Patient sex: F
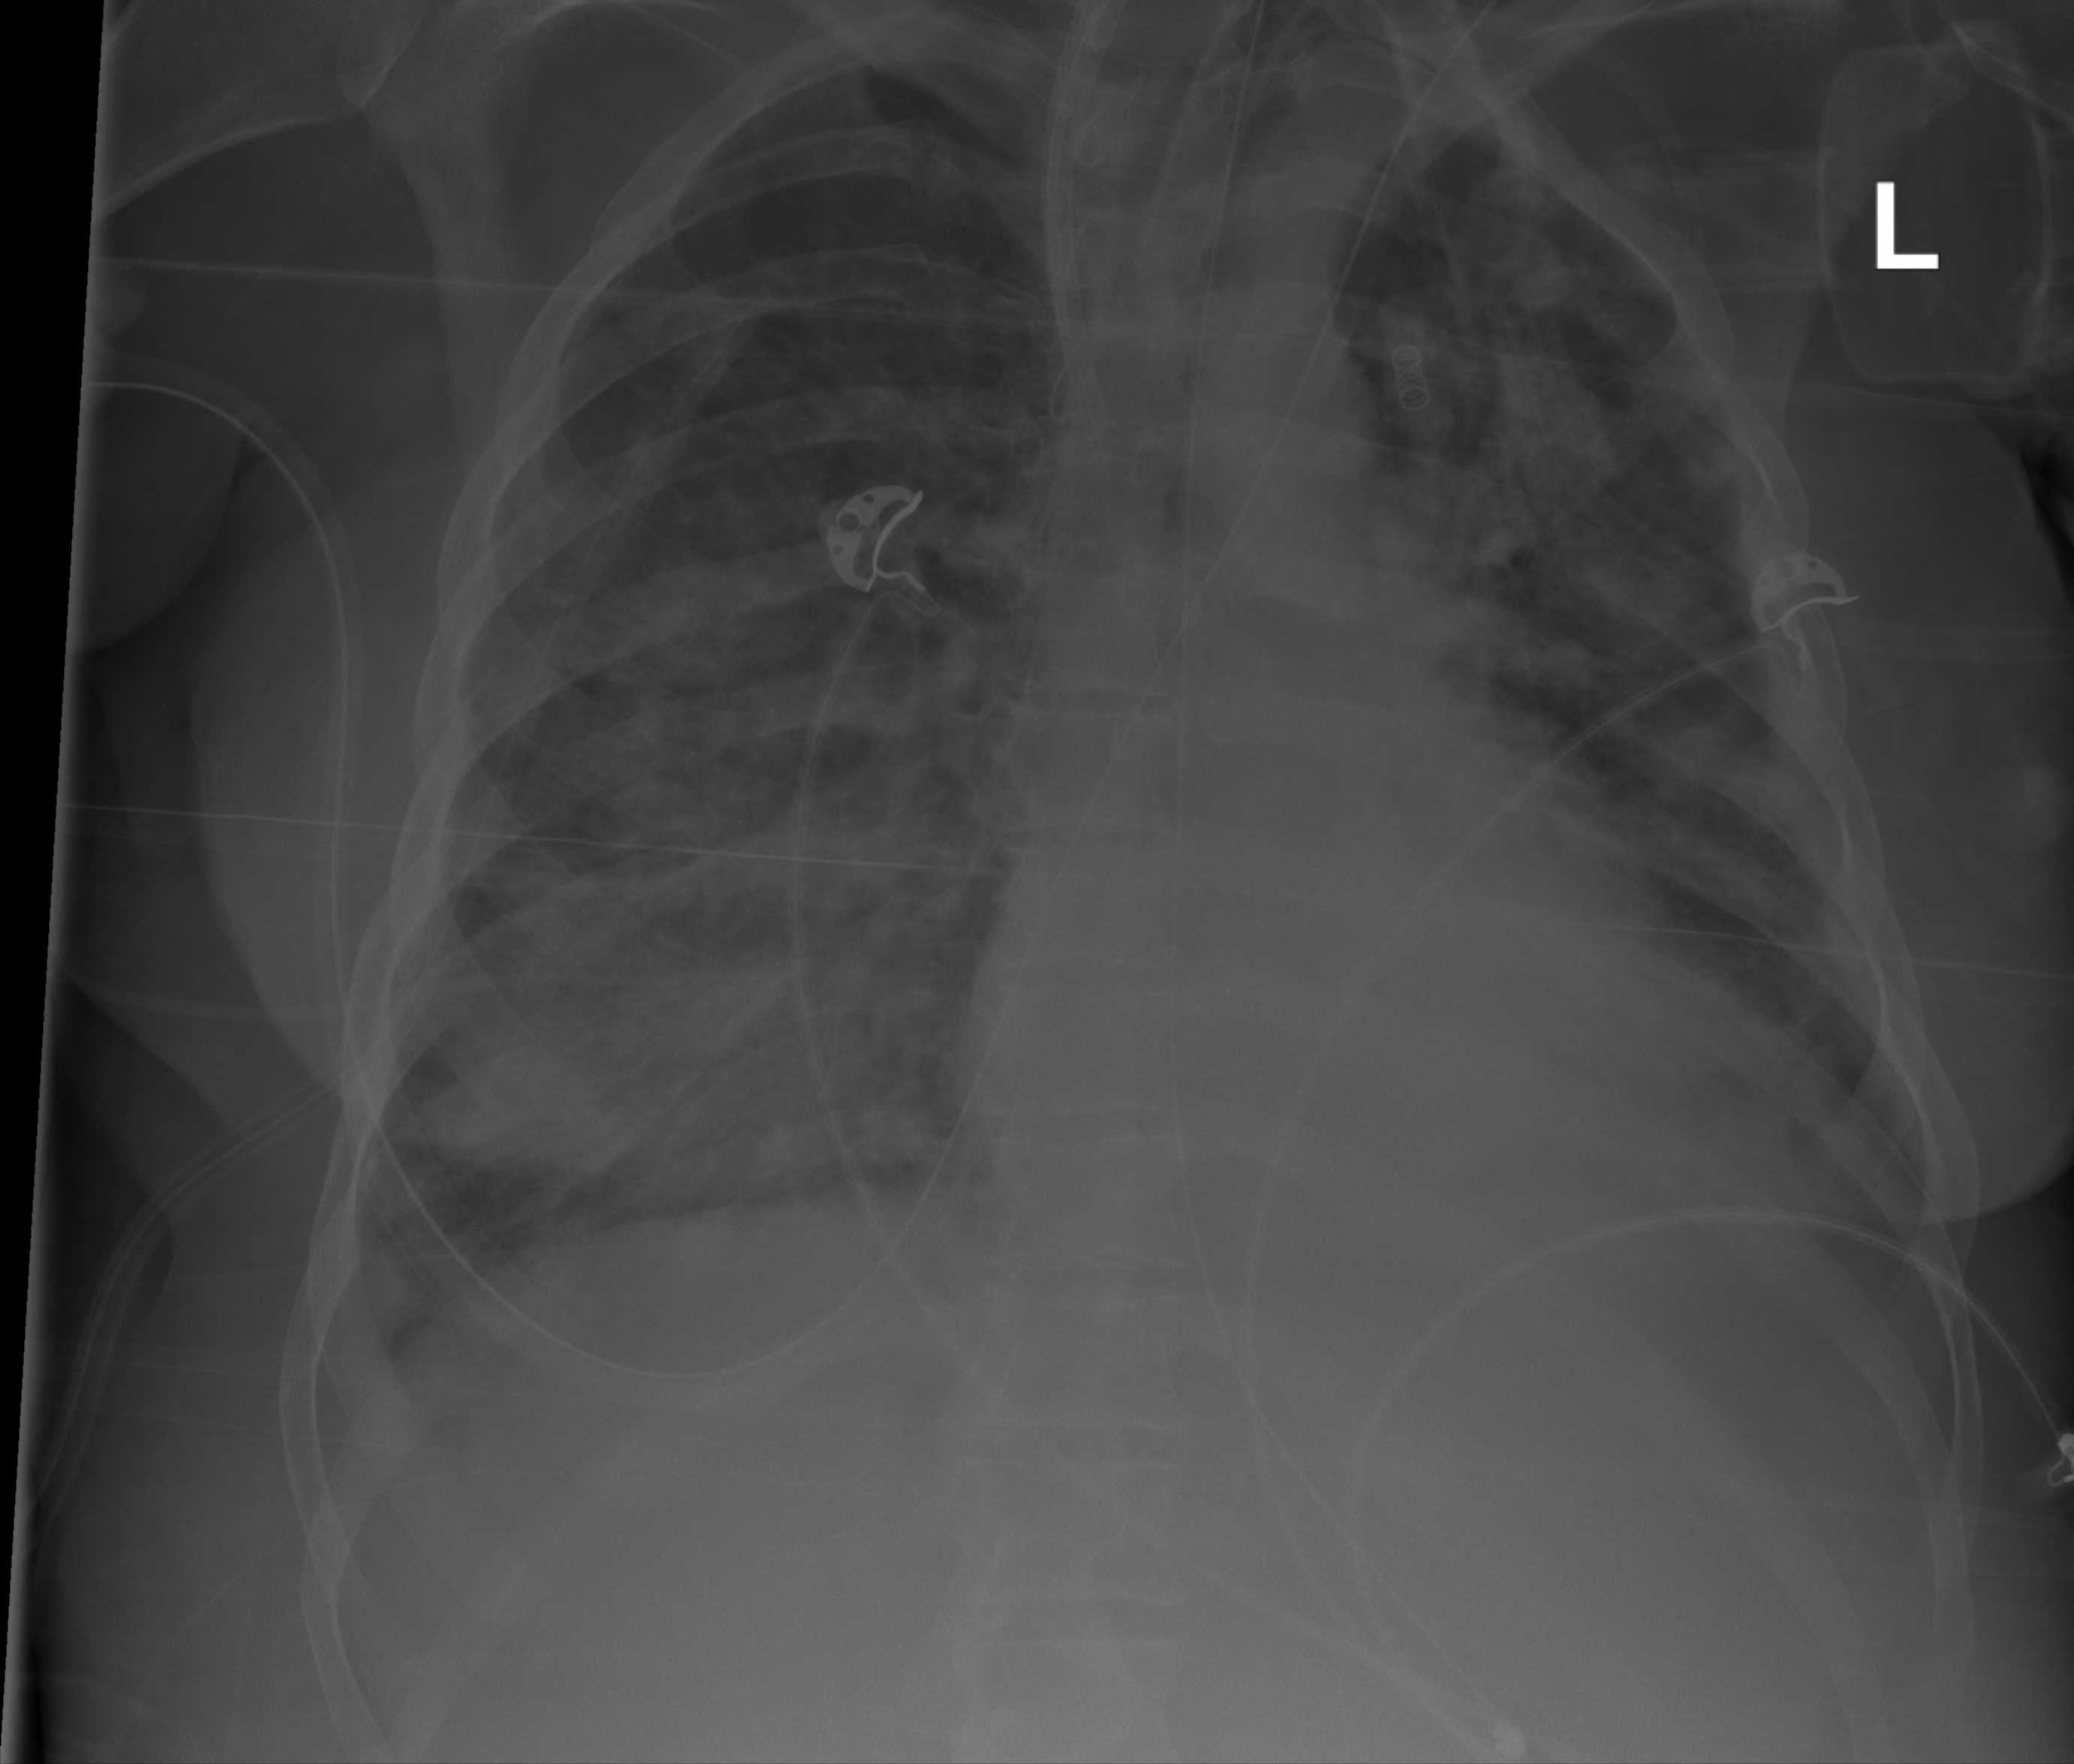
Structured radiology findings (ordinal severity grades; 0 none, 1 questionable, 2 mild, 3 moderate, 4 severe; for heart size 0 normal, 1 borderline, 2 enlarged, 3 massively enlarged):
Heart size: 2
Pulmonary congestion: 2
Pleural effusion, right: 0
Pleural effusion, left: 1
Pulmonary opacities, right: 3
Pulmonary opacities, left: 2
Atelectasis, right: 0
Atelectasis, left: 0